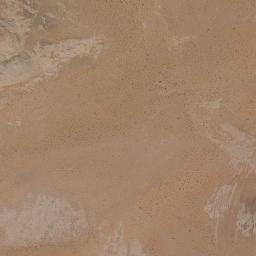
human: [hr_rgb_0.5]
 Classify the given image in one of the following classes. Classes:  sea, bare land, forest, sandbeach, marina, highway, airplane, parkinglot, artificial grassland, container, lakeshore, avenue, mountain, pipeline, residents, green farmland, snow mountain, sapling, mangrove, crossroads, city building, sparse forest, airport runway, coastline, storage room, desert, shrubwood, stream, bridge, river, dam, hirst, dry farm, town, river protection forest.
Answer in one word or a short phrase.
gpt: desert